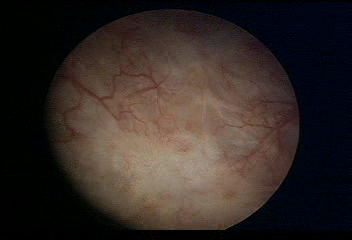
Modality: WLC
Class: Normal mucosa
Bladder cancer association: No